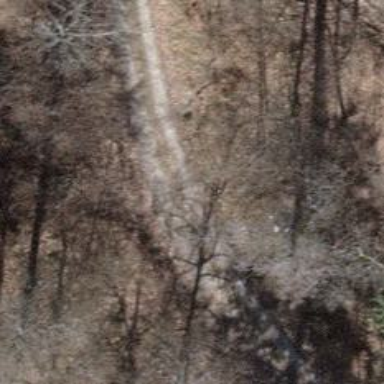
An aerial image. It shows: Pebblestone track with grade2 quality.